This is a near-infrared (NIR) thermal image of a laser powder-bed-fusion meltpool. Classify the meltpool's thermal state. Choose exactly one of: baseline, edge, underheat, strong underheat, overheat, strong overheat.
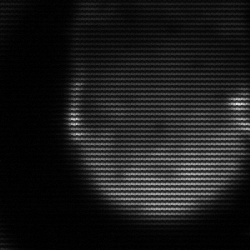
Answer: edge